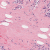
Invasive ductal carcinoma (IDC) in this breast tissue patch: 1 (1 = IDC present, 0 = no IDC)